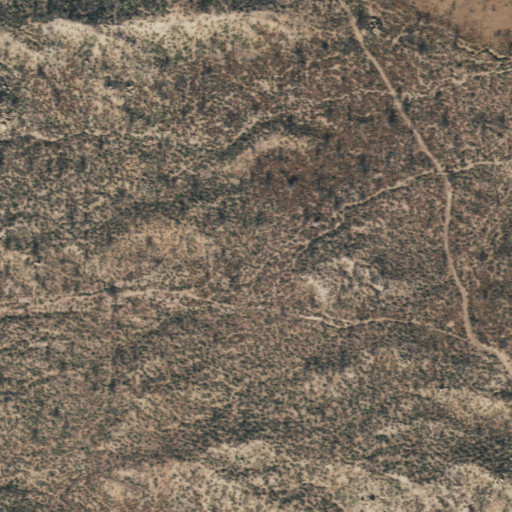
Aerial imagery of depression(s) in Arizona named Granite Basin containing only grassland